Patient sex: M
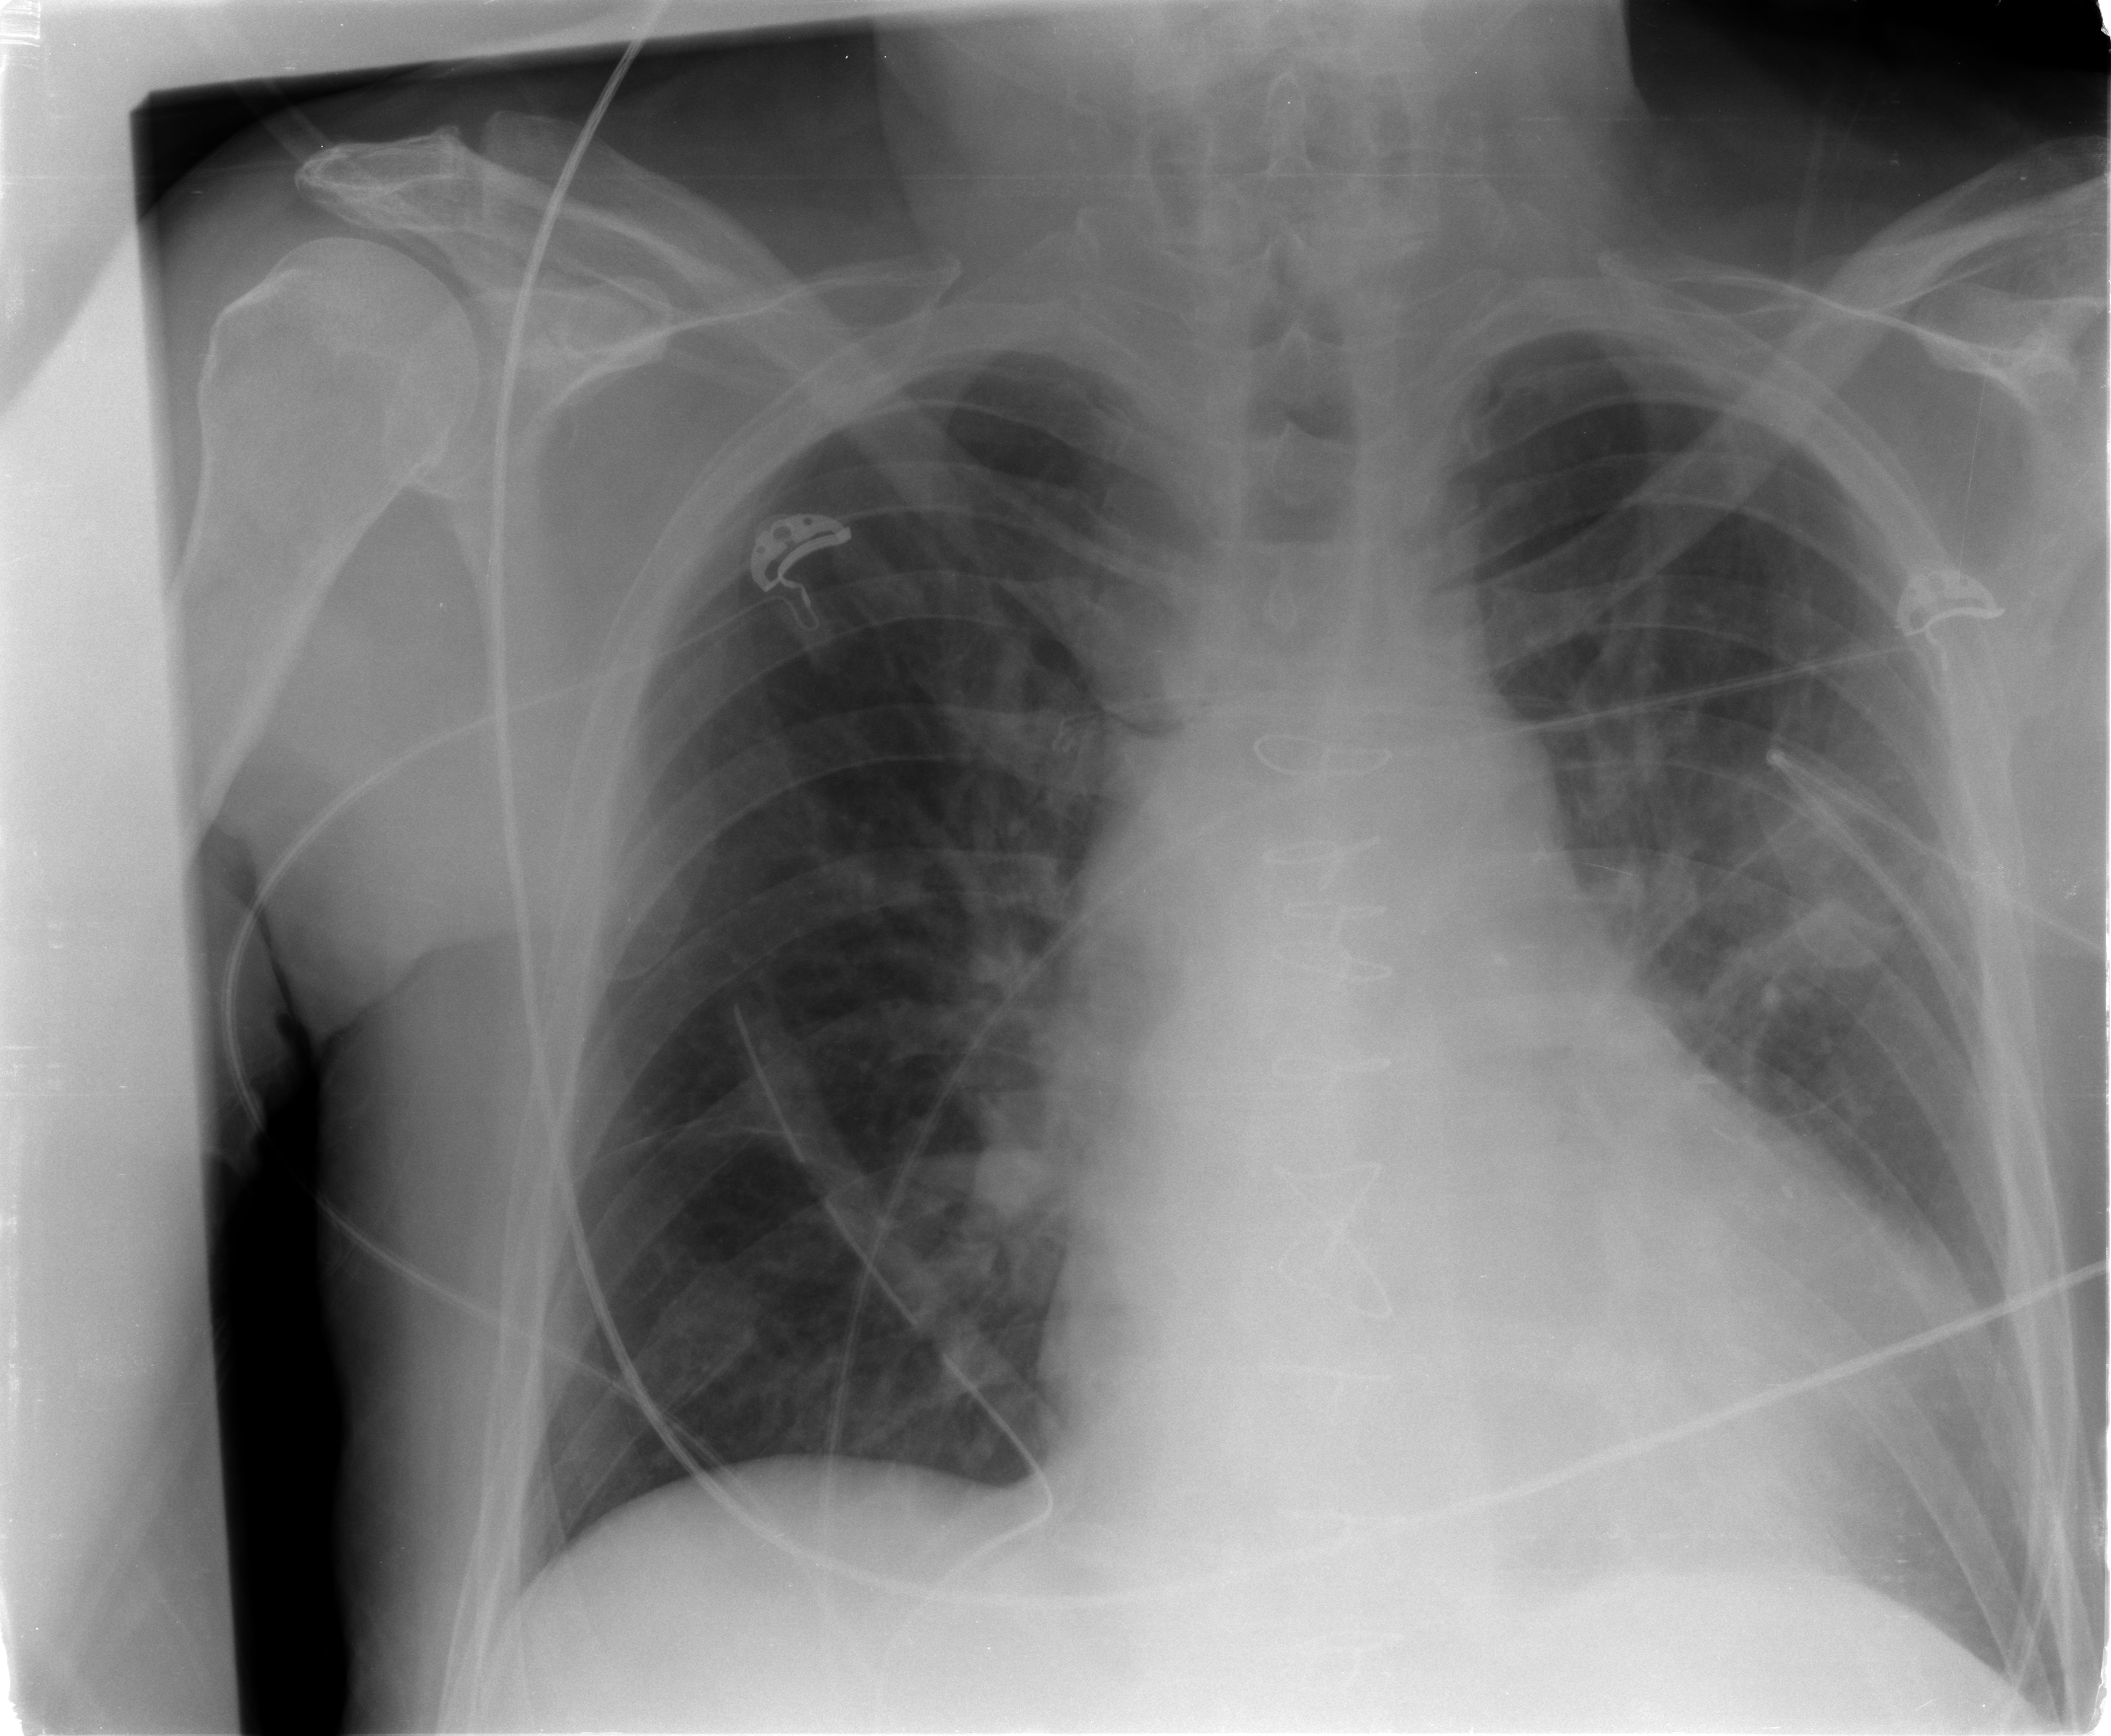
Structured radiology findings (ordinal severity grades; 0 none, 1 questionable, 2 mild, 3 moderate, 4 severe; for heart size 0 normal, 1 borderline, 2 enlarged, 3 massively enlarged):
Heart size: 2
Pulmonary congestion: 2
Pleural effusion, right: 0
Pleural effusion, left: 0
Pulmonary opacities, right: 0
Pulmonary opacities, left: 0
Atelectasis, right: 2
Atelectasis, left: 2